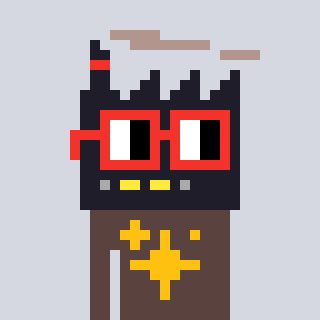
a pixel art character with square red glasses, a factory-shaped head and a darkbrown-colored body on a cool background